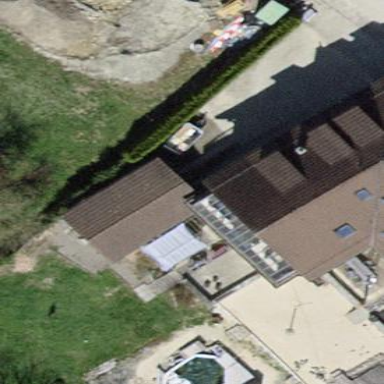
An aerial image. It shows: Garage.